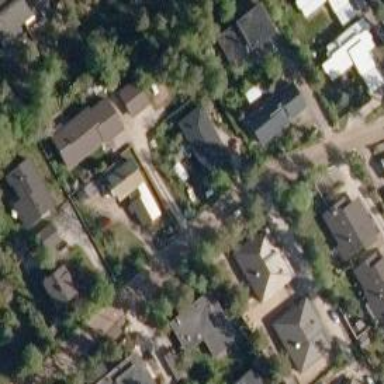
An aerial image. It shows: Kindergarten.